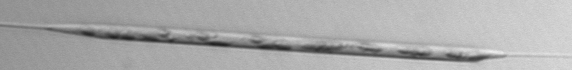
Label: Rhizosolenia